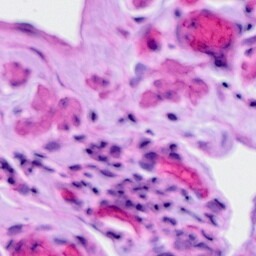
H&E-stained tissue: Ovarian